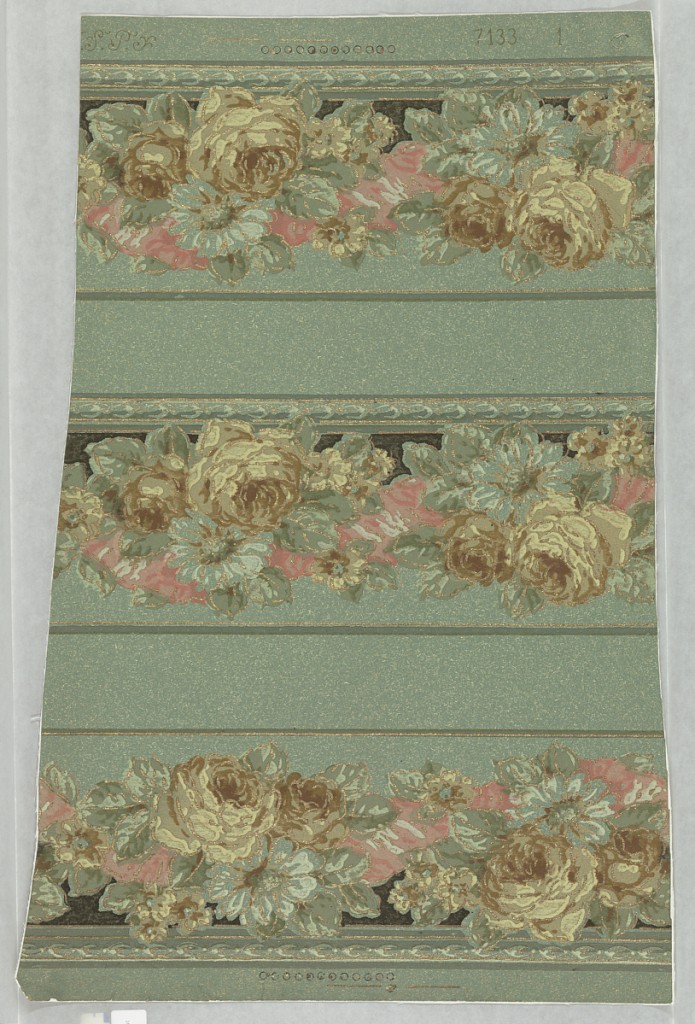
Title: borders
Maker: Standard Wall-Paper Company, Standard Wall-Paper Company, Pittsburgh, Pennsylvania
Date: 1900
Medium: Machine-printed paper, apllied mica flakes
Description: Three identical flitter borders of yellow and brown roses, aqua daisies and pink ribbons, heightened with gold, on green oatmeal-grained paper.